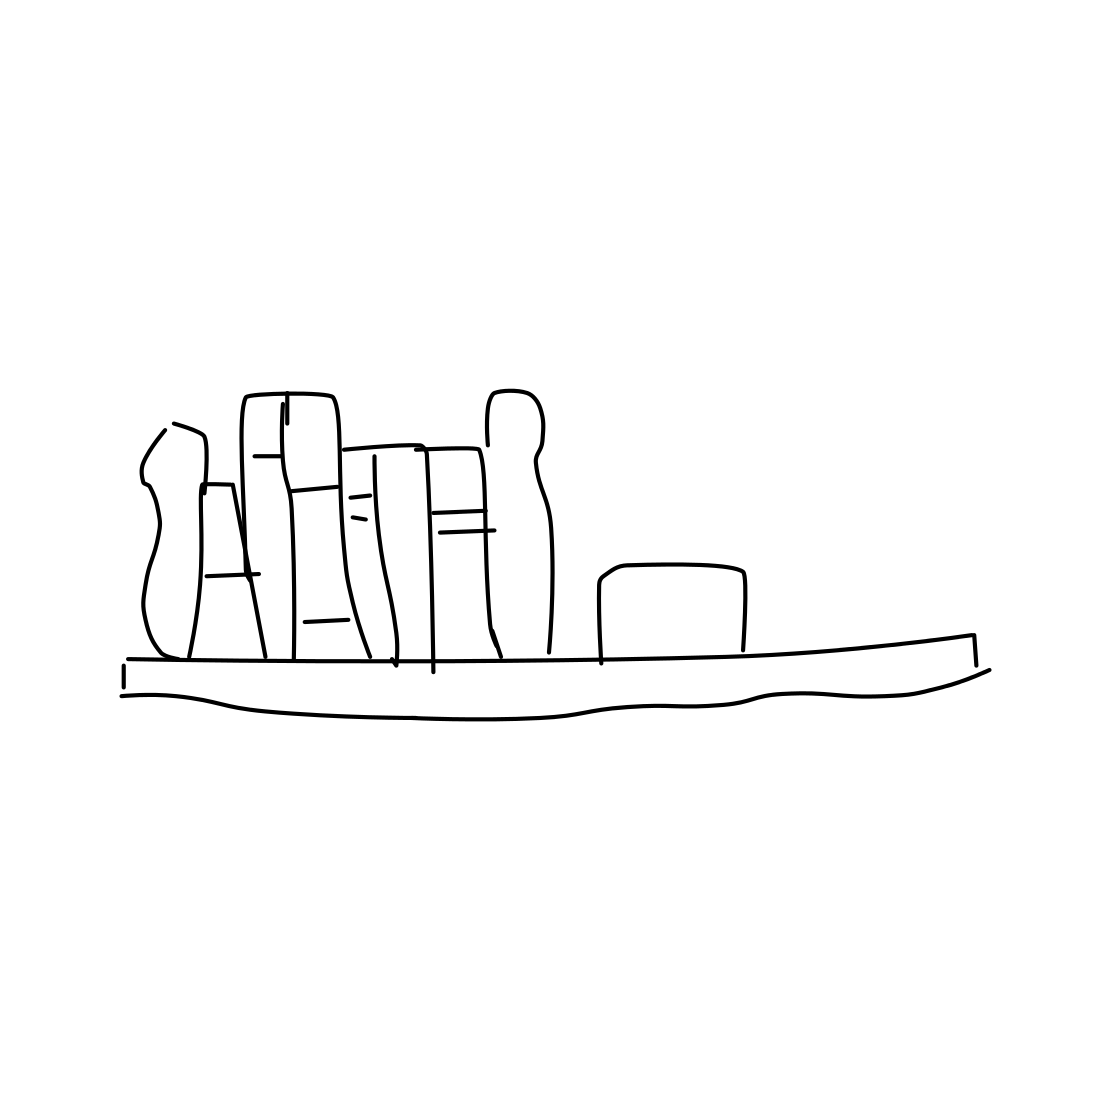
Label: bookshelf